Question: I am trying to set up a neural network for identify Elliott Waves and I was wondering if it is possible to pass in an array of arrays into a perceptron? My plan is to pass in an array of size 4 ([Open, Close, High, Low]) into each perceptron. If so, how would the weighted average calculation work and how can I go about this using the Python Keras library? Thanks!

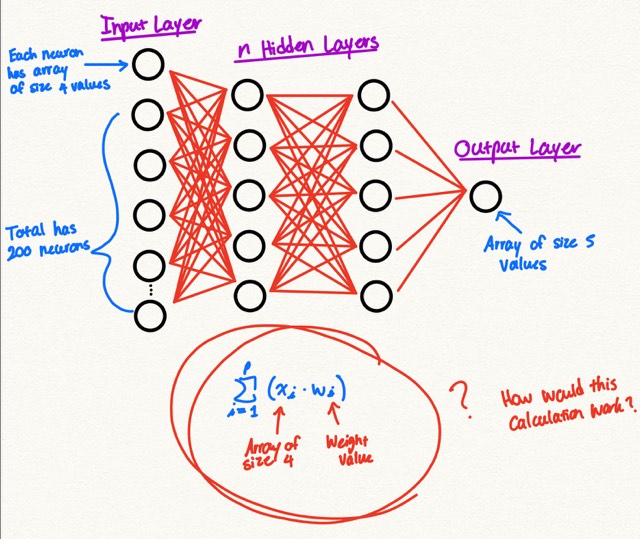
Answer: This is a pretty standard Fully Connected Neural Network to build. I assume that you have a classification problem:
'''
from keras.layers import Input, Dense
from keras.models import Model
# I assume that x is the array containing the training data
# the shape of x should be (num_samples, 4)
# The array containing the test data is named y and is
# one-hot encoded with a shape of (num_samples, num_classes)
# num_samples is the number of samples in your training set
# num_classes is the number of classes you have
# e.g. is a binary classification problem num_classes=2
# First, we'll define the architecture of the network
inp = Input(shape=(4,)) # you have 4 features
hidden = Dense(10, activation='sigmoid')(inp) # 10 neurons in your hidden layer
out = Dense(num_classes, activation='softmax')(hidden)
# Create the model
model = Model(inputs=[inp], outputs=[out])
# Compile the model and define the loss function and optimizer
model.compile(loss='categorical_crossentropy', optimizer='adam',
metrics=['accuracy'])
# feel free to change these to suit your needs
# Train the model
model.fit(x, y, epochs=10, batch_size=512)
# train the model for 10 epochs with a batch size of 512
'''